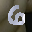
Label: 6